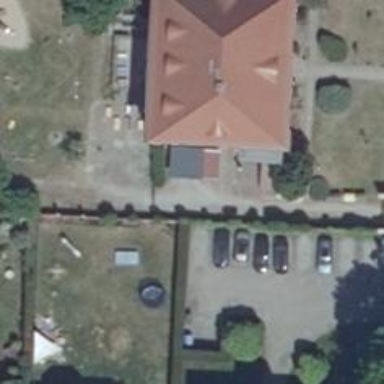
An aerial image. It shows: Kindergarten building.